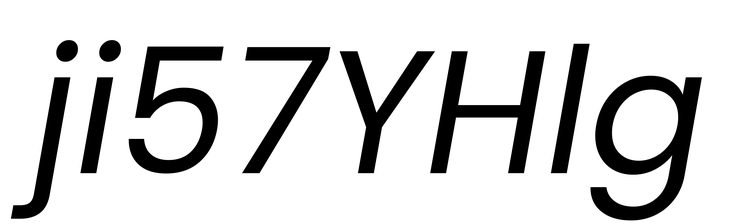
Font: Poppins-Italic